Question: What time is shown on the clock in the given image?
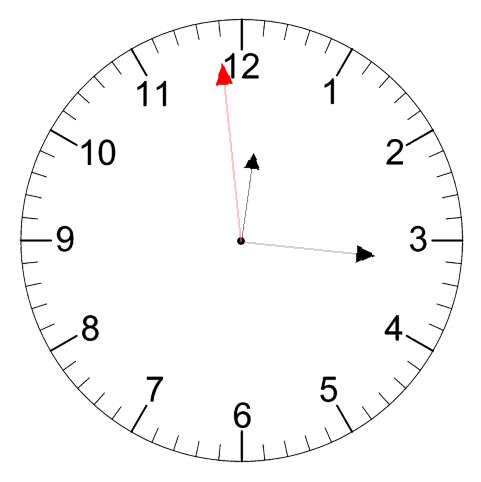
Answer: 12:15:59